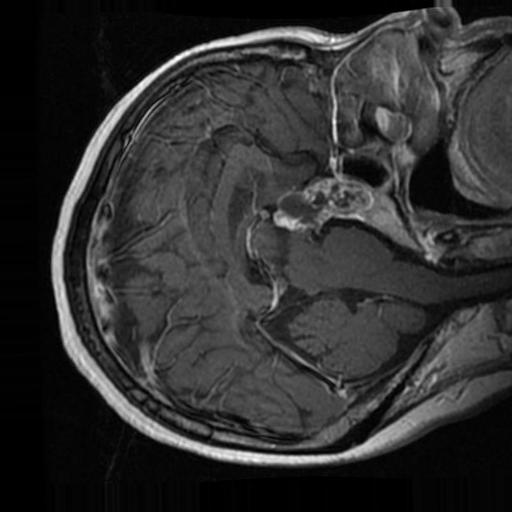
Label: brain_tumor